Question: At each time, any colored ball can be exchanged with the white ball. How many such exchanges are needed at least to make all the red balls arranged in front of the green balls (white ball positions are arbitrary)?
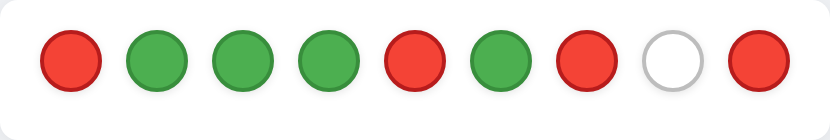
Answer: 5